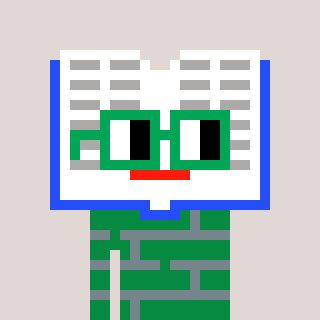
a pixel art character with square green glasses, a dictionary-shaped head and a green-colored body on a warm background